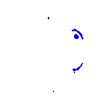
Particle: pion